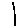
Label: line